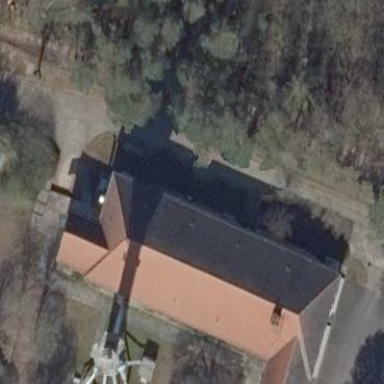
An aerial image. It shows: Commercial building with hipped roof.